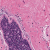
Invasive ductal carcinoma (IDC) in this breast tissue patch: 0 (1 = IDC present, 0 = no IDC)